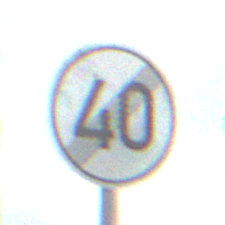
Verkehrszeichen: EndeGeschwindigkeit40
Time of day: SunriseSunset
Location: Outdoor (RoadRail)
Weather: PartlyCloudy
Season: NotSpecified
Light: Natural